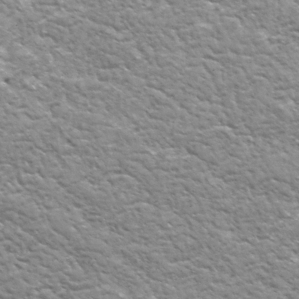
Label: frost